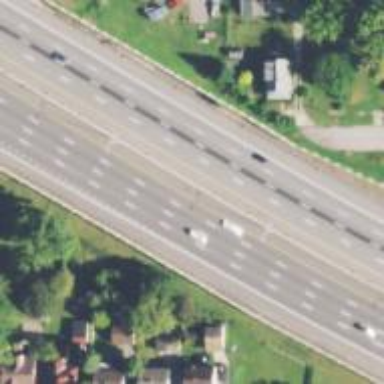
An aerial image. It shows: Motorway link.